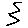
Label: zigzag